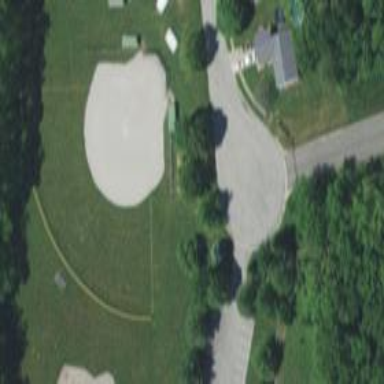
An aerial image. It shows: Baseball pitch for leisure and sports activities.